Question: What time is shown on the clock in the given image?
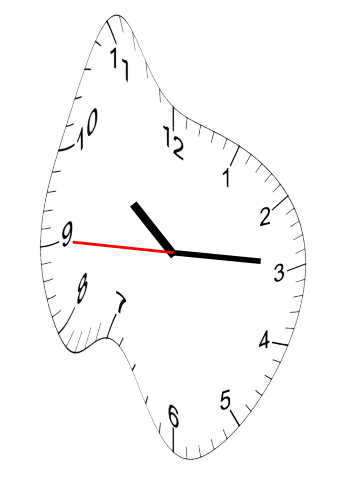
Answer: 10:14:45